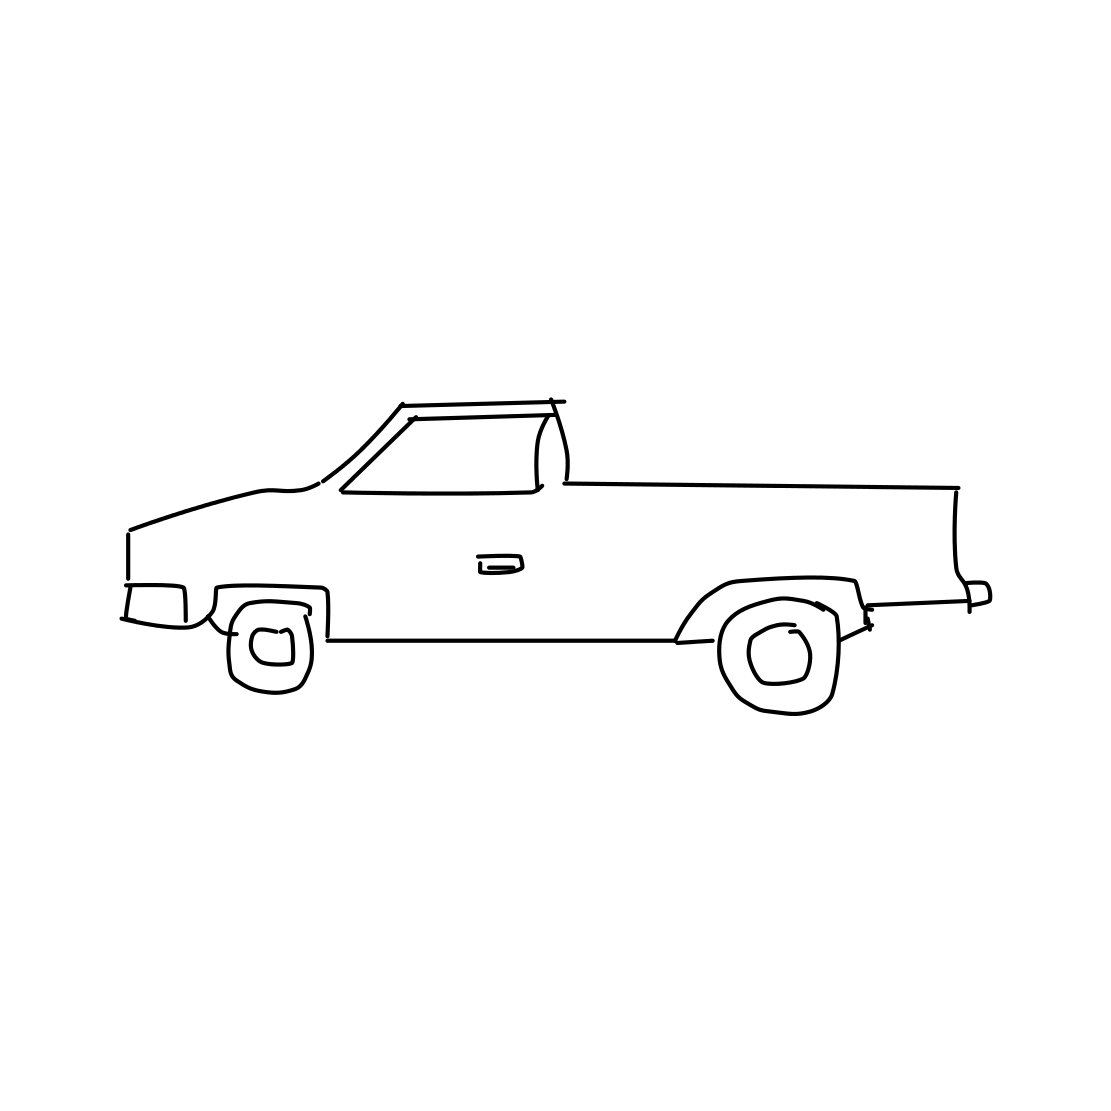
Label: pickup truck